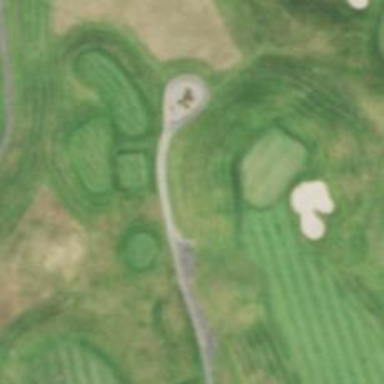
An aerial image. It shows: Path for both roads and golfers.